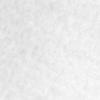
Label: no_change